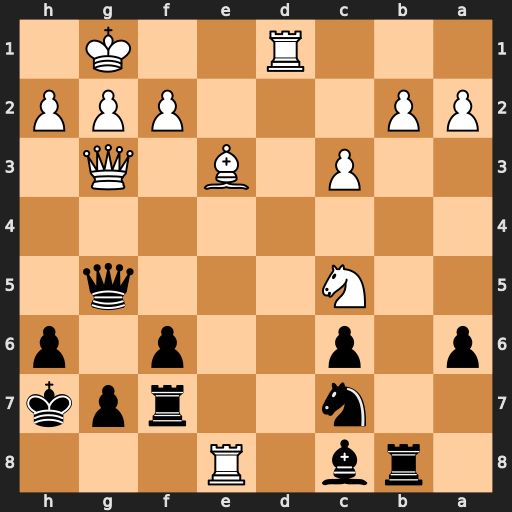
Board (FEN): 1rb1R3/2n2rpk/p1p2p1p/2N3q1/8/2P1B1Q1/PP3PPP/3R2K1
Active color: b
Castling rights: -
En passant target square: -
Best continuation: Qxg3 hxg3 Nxe8